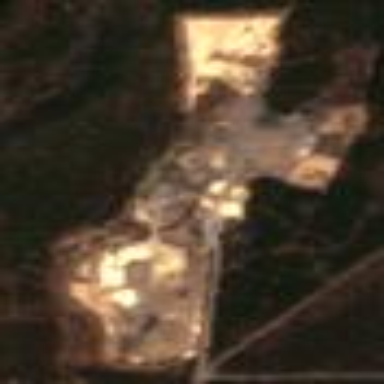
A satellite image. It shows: Quarry area.